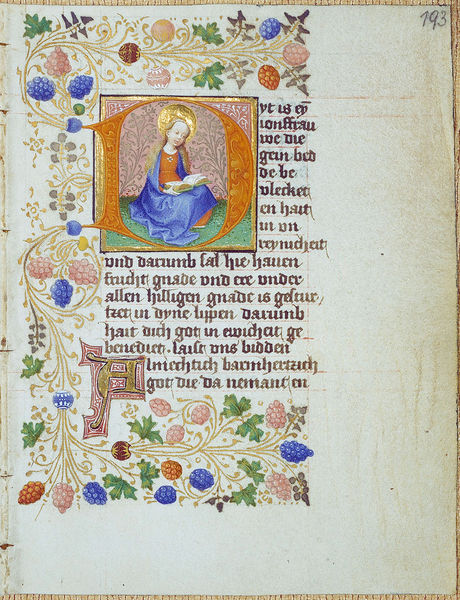
Titel: Lochner-Gebetsbuch
Künstler: Stefan Lochner
Institution: Darmstadt, Universitäts- und Landesbibliothek
Schlagwörter: blau, grün, kleid, haare, kind, früchte, schrift, lesen, verzierung, buch, beeren, seite, illustration, buchdruck, buchseite, heiligenschein, mittelalter, maria, latein, kaligrafie, inizial, d, erbuch